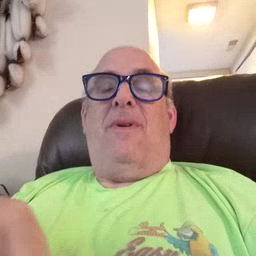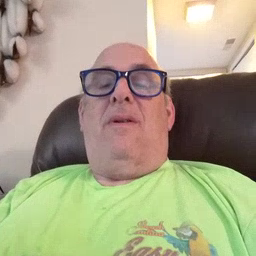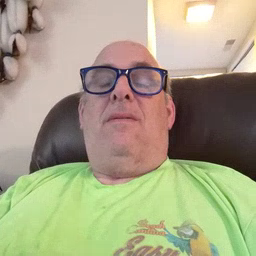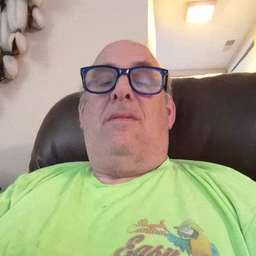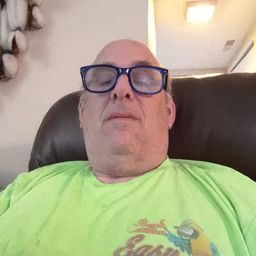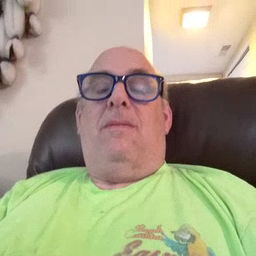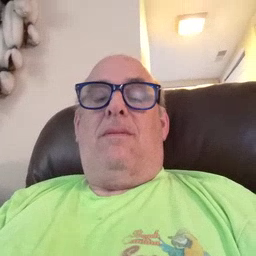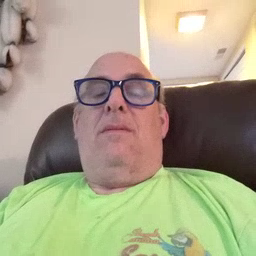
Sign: bad